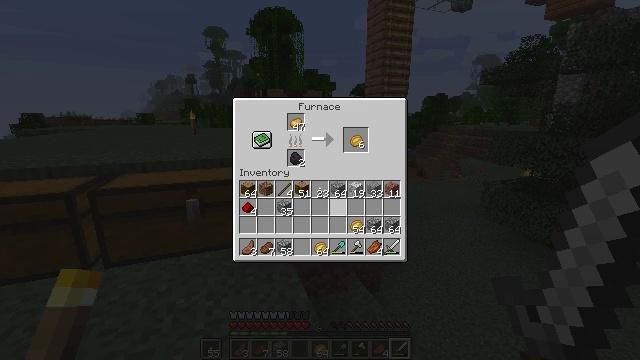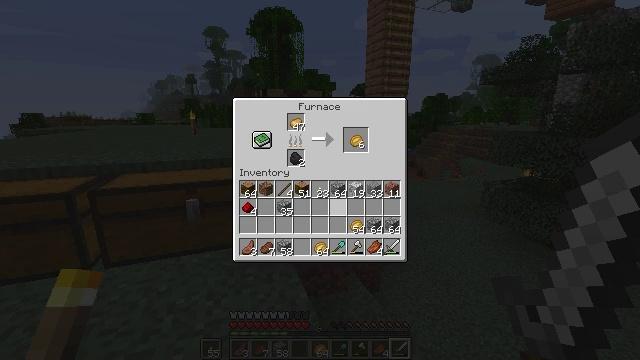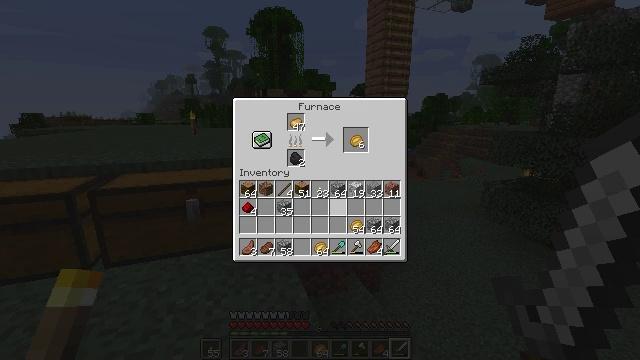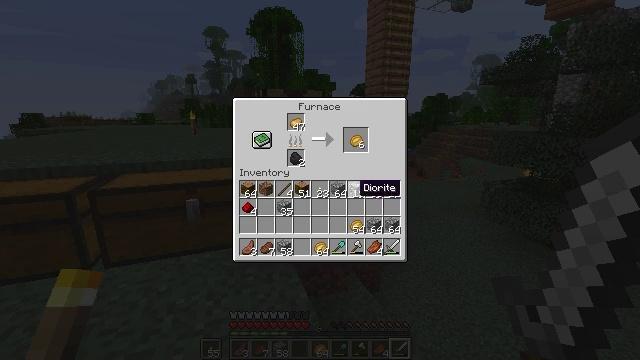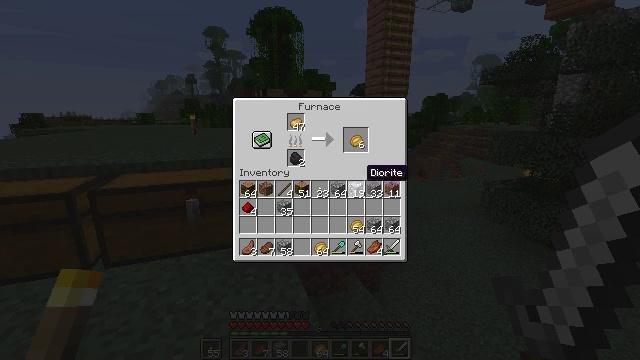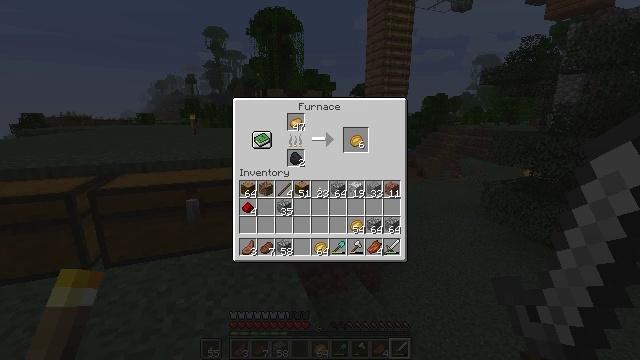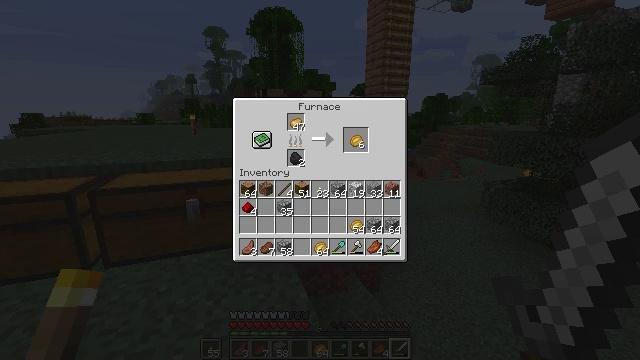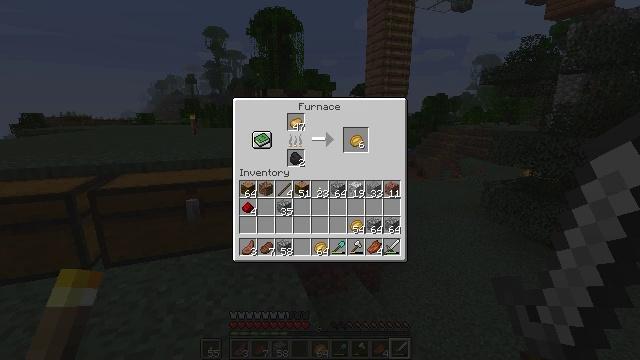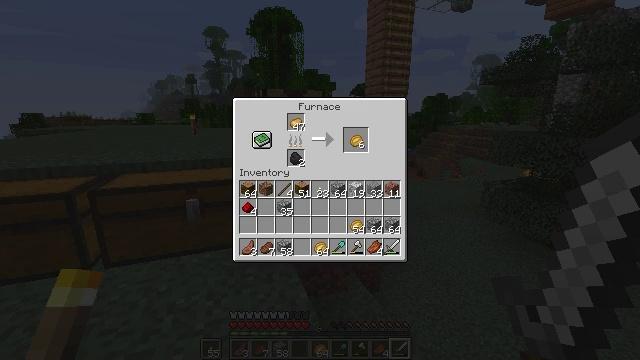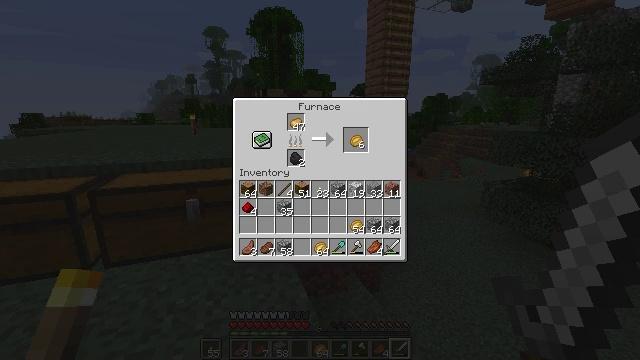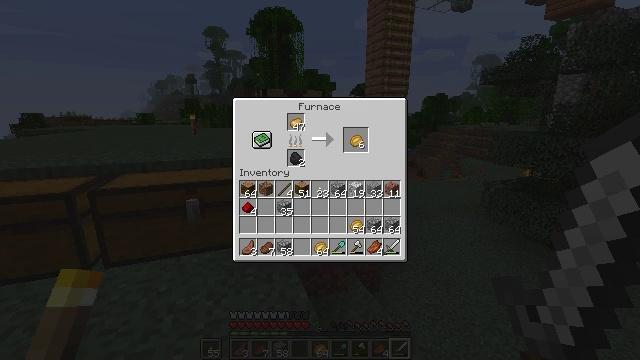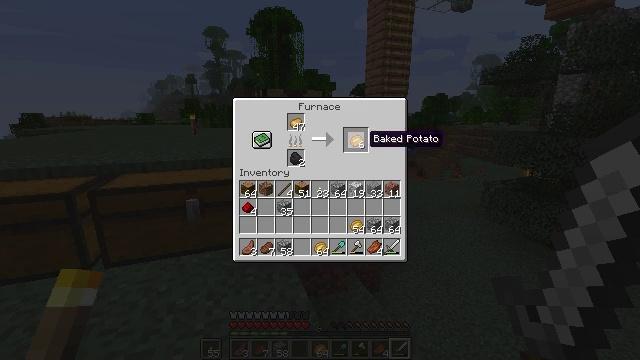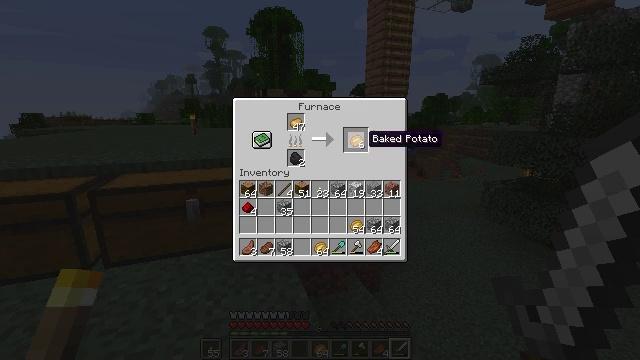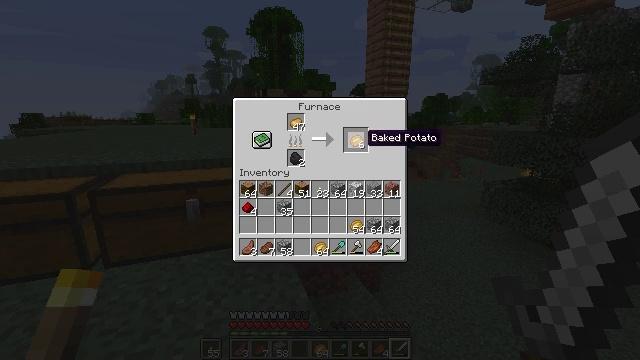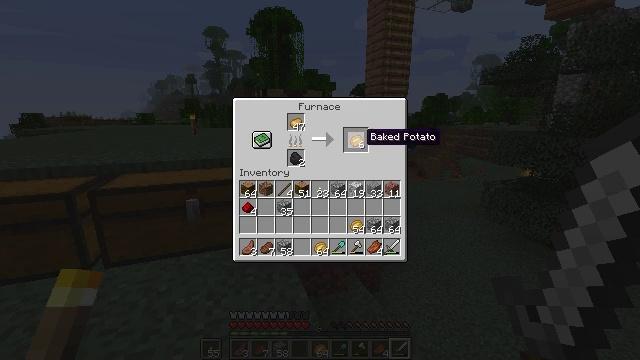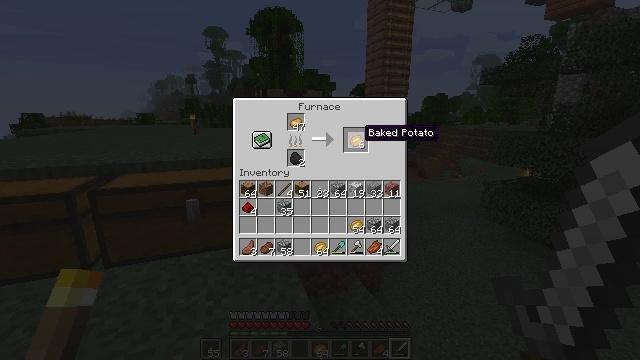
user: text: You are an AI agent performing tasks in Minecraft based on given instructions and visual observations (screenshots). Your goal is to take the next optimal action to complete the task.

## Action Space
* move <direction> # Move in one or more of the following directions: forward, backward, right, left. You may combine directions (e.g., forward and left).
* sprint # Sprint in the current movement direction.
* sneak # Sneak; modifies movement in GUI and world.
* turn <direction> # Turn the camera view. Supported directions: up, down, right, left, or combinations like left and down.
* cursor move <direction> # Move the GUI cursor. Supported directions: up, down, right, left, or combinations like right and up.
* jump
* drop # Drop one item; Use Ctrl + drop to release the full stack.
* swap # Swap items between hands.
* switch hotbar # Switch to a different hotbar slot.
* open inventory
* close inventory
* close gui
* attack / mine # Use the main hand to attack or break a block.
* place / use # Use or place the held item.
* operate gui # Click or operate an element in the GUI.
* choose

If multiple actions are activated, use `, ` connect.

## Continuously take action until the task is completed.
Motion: motion action
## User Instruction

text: Prepare a baked potato in the furnace.
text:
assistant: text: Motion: no_op
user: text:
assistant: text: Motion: no_op
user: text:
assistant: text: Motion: cursor move right and up
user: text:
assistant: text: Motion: cursor move right and up
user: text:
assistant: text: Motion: no_op
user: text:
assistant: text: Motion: cursor move up
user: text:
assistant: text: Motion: cursor move up
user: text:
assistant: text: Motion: no_op
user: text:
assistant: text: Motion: sneak
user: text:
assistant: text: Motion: sneak
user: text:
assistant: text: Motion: sneak, cursor move left
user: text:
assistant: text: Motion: sneak
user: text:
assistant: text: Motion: sneak
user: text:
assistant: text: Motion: sneak
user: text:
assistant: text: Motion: sneak
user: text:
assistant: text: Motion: sneak
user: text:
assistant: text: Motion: sneak
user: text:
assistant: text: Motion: sneak, operate gui
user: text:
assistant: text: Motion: sneak, operate gui
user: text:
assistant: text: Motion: sneak, operate gui
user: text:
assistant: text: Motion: sneak
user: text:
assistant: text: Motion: sneak
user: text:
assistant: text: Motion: sneak